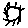
Label: sun